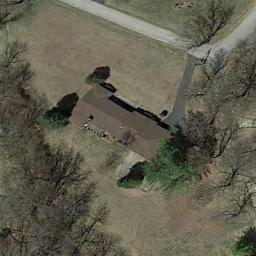
Label: residential